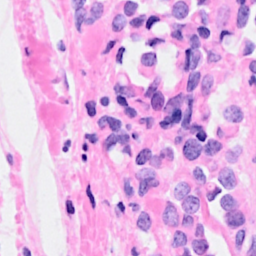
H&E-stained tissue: Breast